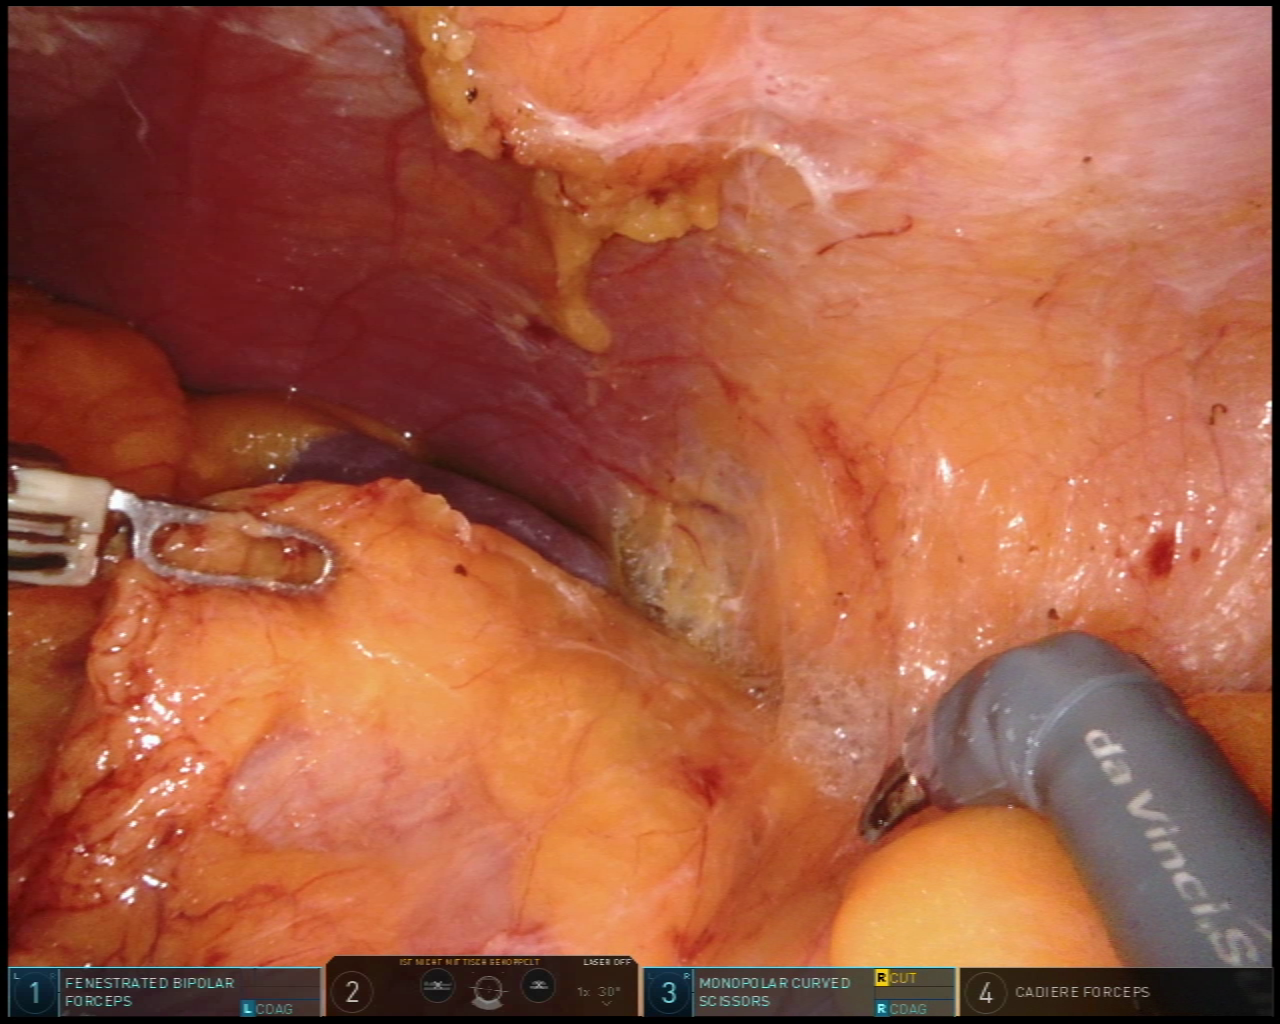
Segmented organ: spleen
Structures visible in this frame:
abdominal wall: yes
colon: yes
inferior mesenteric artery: no
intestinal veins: no
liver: no
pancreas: no
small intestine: no
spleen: yes
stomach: no
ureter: no
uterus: no
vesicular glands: no